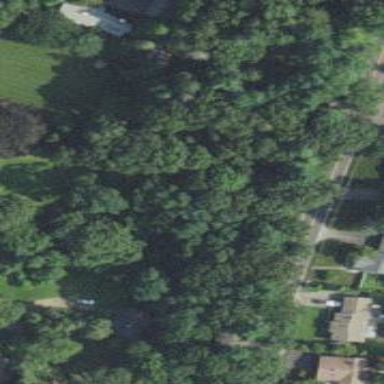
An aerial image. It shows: Mixed leaf woodland.